RGB frame:
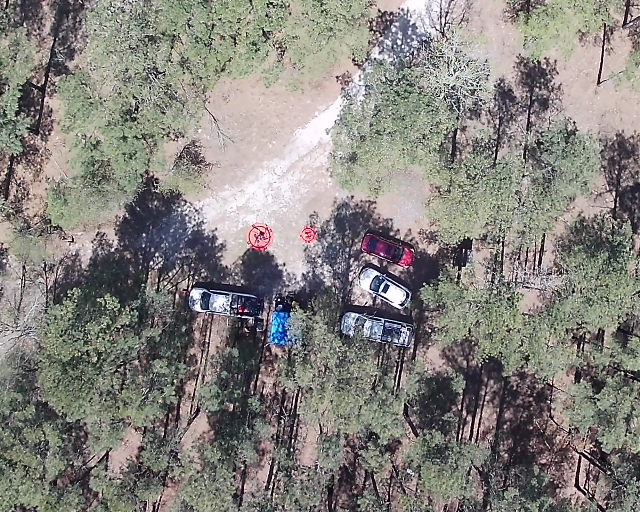
Thermal frame:
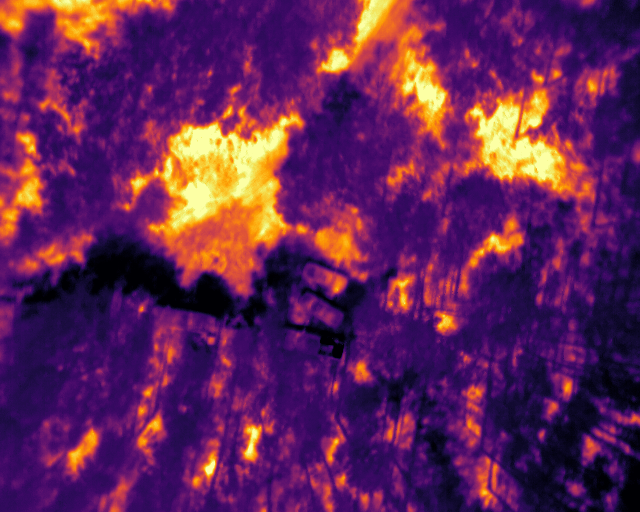
Captured: 2026-02-27 02:42:44
Pixels at or above 80 °C: 0 (fraction of frame: 0)